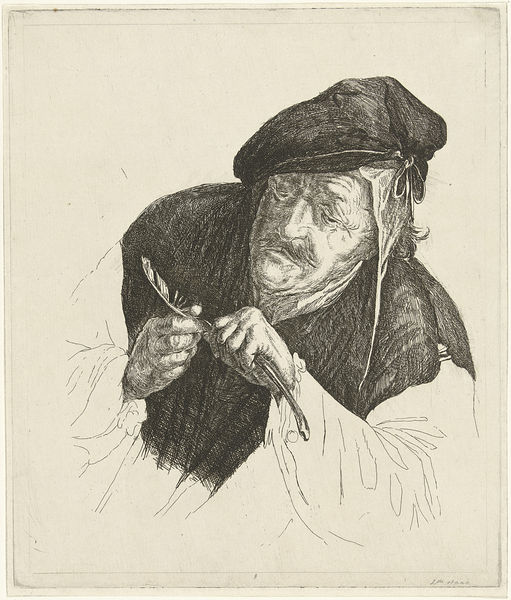
Titel: Man vermaakt zijn pen
Künstler: Jabes Heenck
Standort: Amsterdam
Institution: Rijksmuseum
Schlagwörter: feder, kopf, mann, weiß, hut, kleid, schwarz, zeichnung, tuch, alt, bart, mütze, augen, falten, gesicht, spitze, portrait, studie, graphik, schnurbart, schnautzer, dürer, falter, federkiel, seriendruck, barret, pirtrait